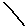
Label: line